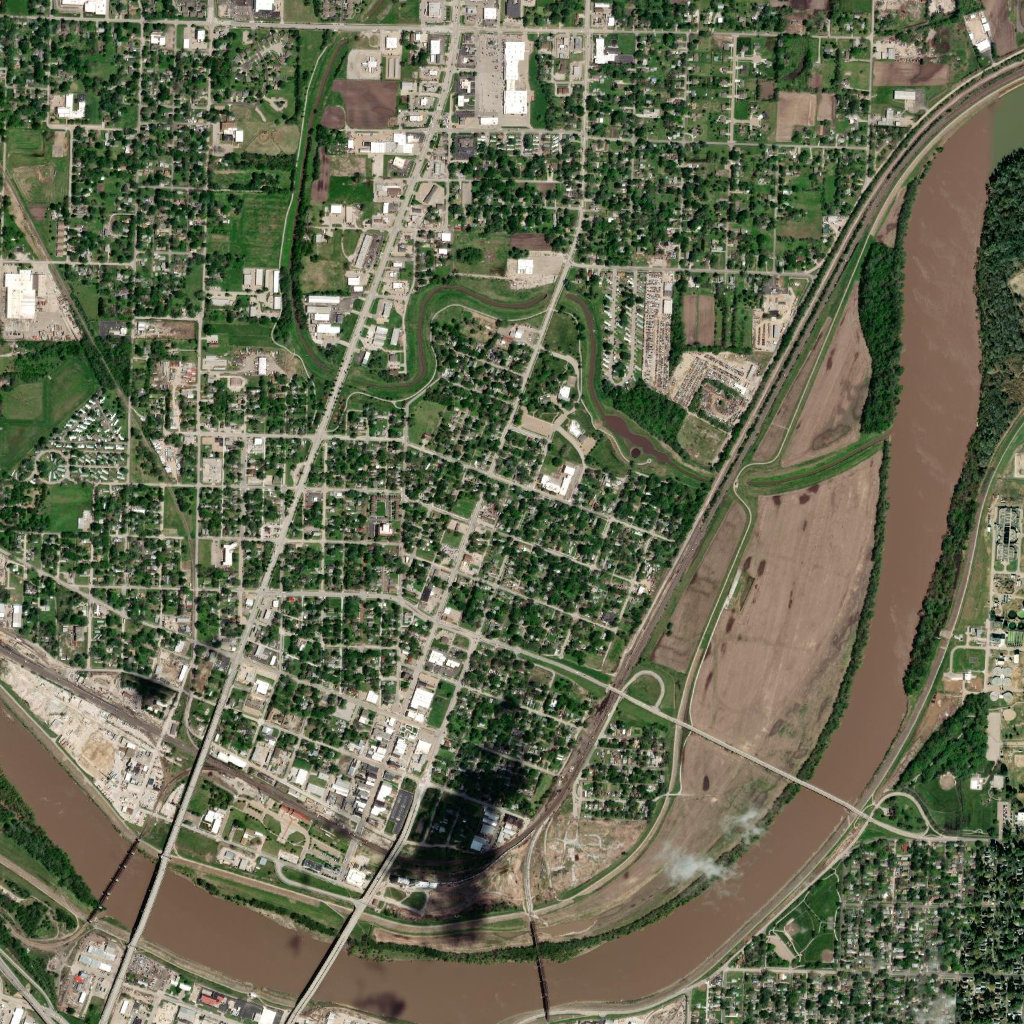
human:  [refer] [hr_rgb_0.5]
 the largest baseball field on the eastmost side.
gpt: <box>[[89, 75, 94, 80, 0]]</box>